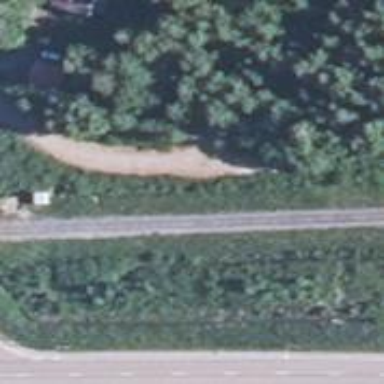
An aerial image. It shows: Abandoned railway.